Question: Do Titanium appcelerator supports Alloy.Globals.object=value; for iOS because I don't see the Apple logo in intellisence when I type

I'm worried if it is not supported, then I might not be able to use this as global functions.
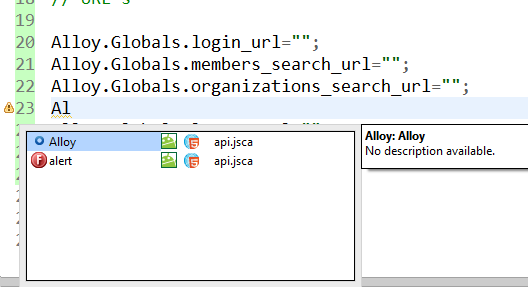
Answer: Yes, it gives me the value in iPhone (iOS) that means it also support Apple, but I don't know why they didn't provide with the apple icon.